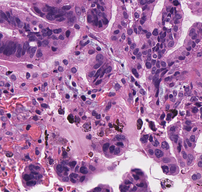
Tumor epithelial tissue: yes
Tumor-associated stroma tissue: yes
Normal tissue: no